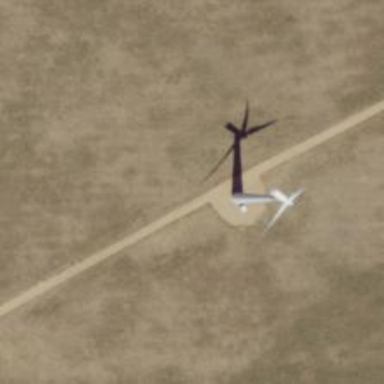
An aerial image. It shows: Wind generator powered by wind. The generator type is horizontal axis and it uses wind turbines.